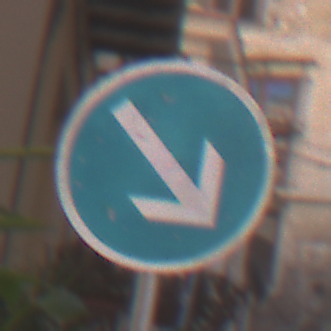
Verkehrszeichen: VorgeschriebeneVorbeifahrtRechts
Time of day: MorningAfternoon
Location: Outdoor (Urban)
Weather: Clear
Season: NotSpecified
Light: Natural